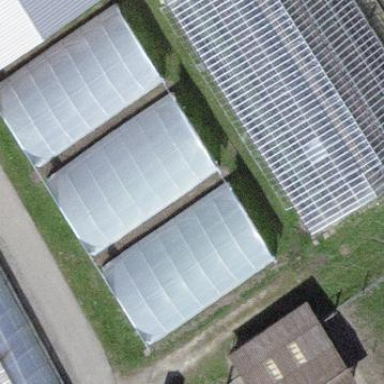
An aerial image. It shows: Greenhouse.